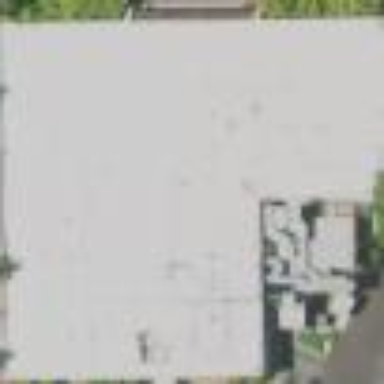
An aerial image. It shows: Building.